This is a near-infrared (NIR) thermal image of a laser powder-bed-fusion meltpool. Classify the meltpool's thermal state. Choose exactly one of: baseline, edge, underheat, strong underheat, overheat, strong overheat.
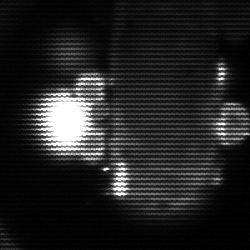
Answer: strong underheat